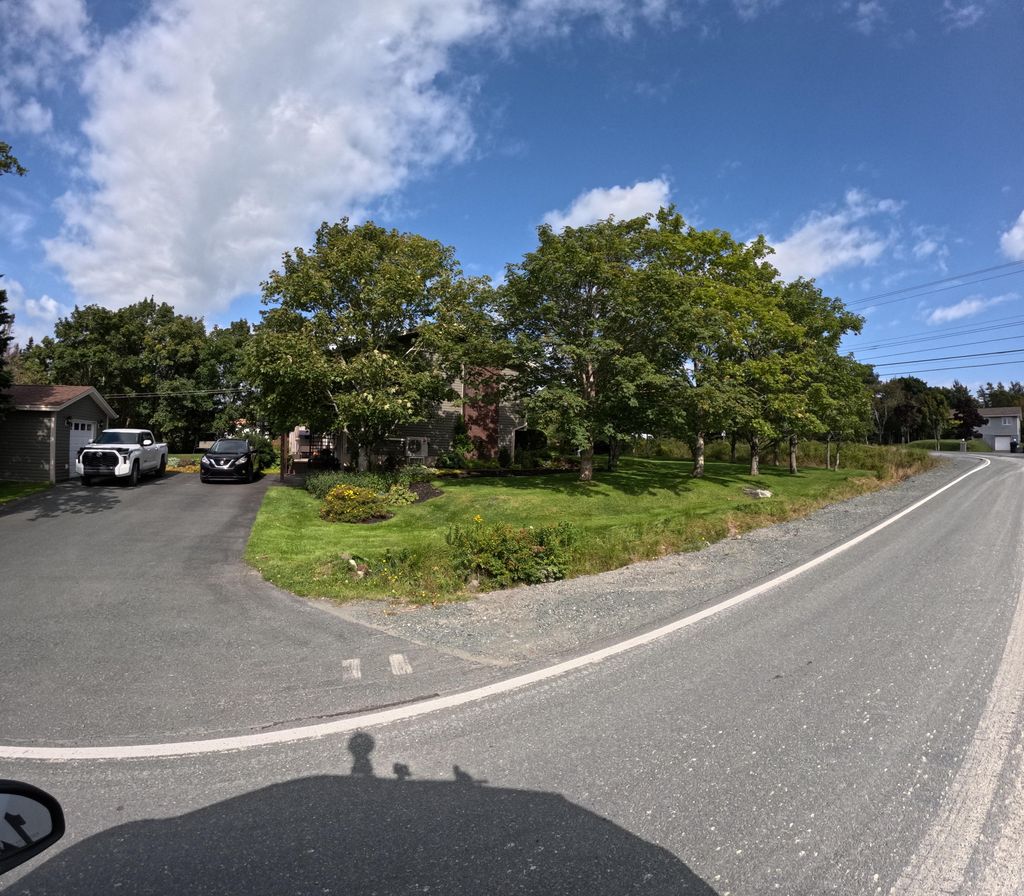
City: st_johns